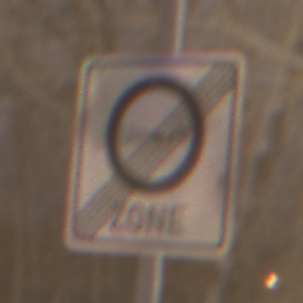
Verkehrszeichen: EndeUmweltzone
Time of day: Night
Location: Outdoor (Urban)
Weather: Overcast
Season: Winter
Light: Artificial